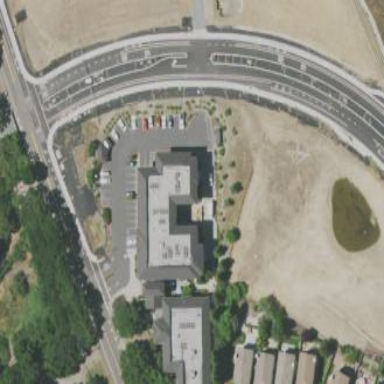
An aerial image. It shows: Nursing home.